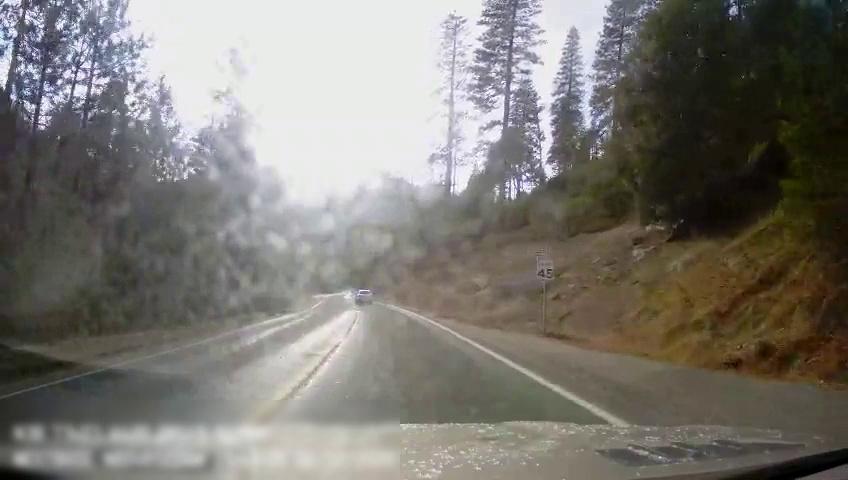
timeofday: Day
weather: Sunny
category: Drivable Space
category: Vehicles | Car
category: Lanes | Opposite Lane
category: Lanes | Current Lane
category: Lanes | Current Lane
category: Lanes | Current Lane
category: Traffic | Signs